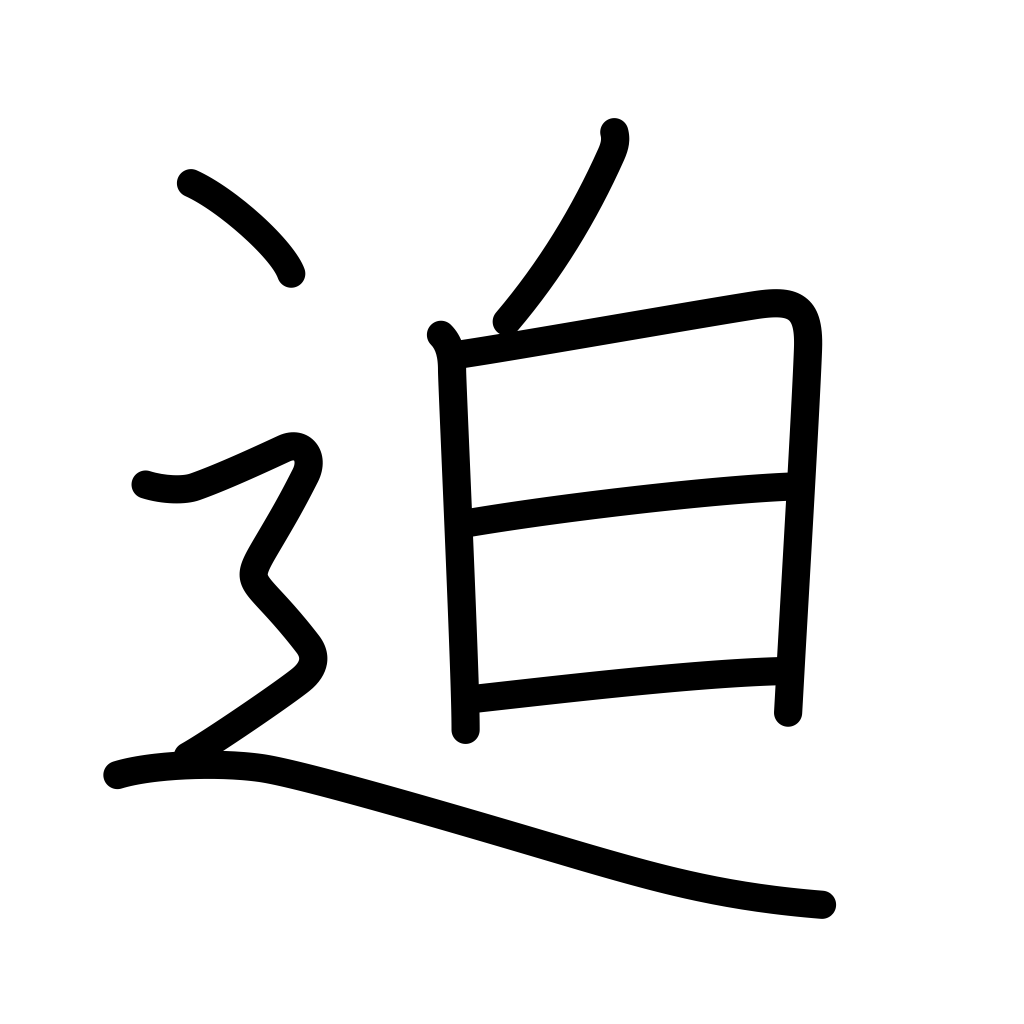
Meaning: urge, force, imminent, spur on